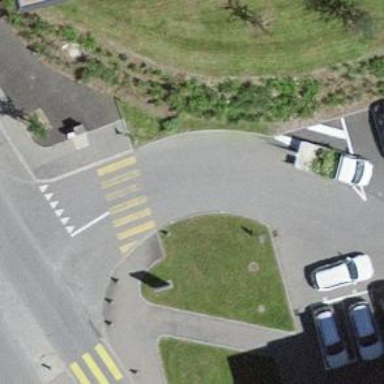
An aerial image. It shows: Uncontrolled zebra crossing on the road.